Aerial crown-view tile of a tropical tree (Barro Colorado Island, Panama), acquired 20241014:
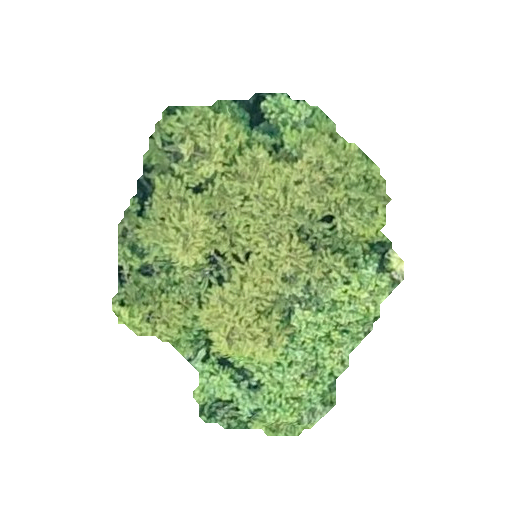
Species: Quararibea stenophylla
GBIF accepted scientific name: Quararibea stenophylla
Crown area: 108.782 m²